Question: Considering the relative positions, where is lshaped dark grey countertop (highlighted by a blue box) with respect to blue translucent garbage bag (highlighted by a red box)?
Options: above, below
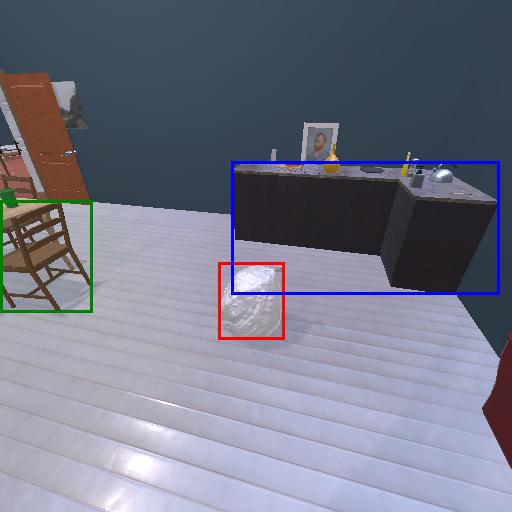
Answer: above